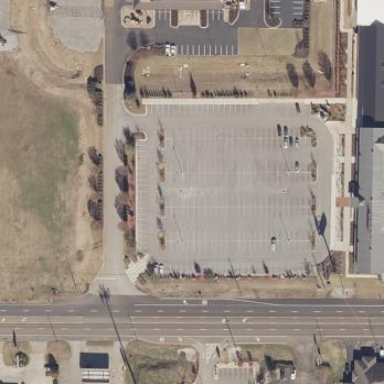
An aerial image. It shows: Parking area with surface.